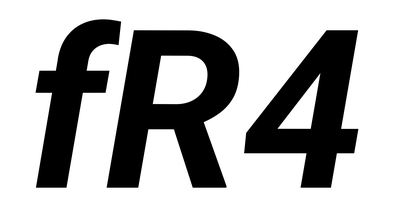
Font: Roboto-Italic_Bold_Italic